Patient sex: M
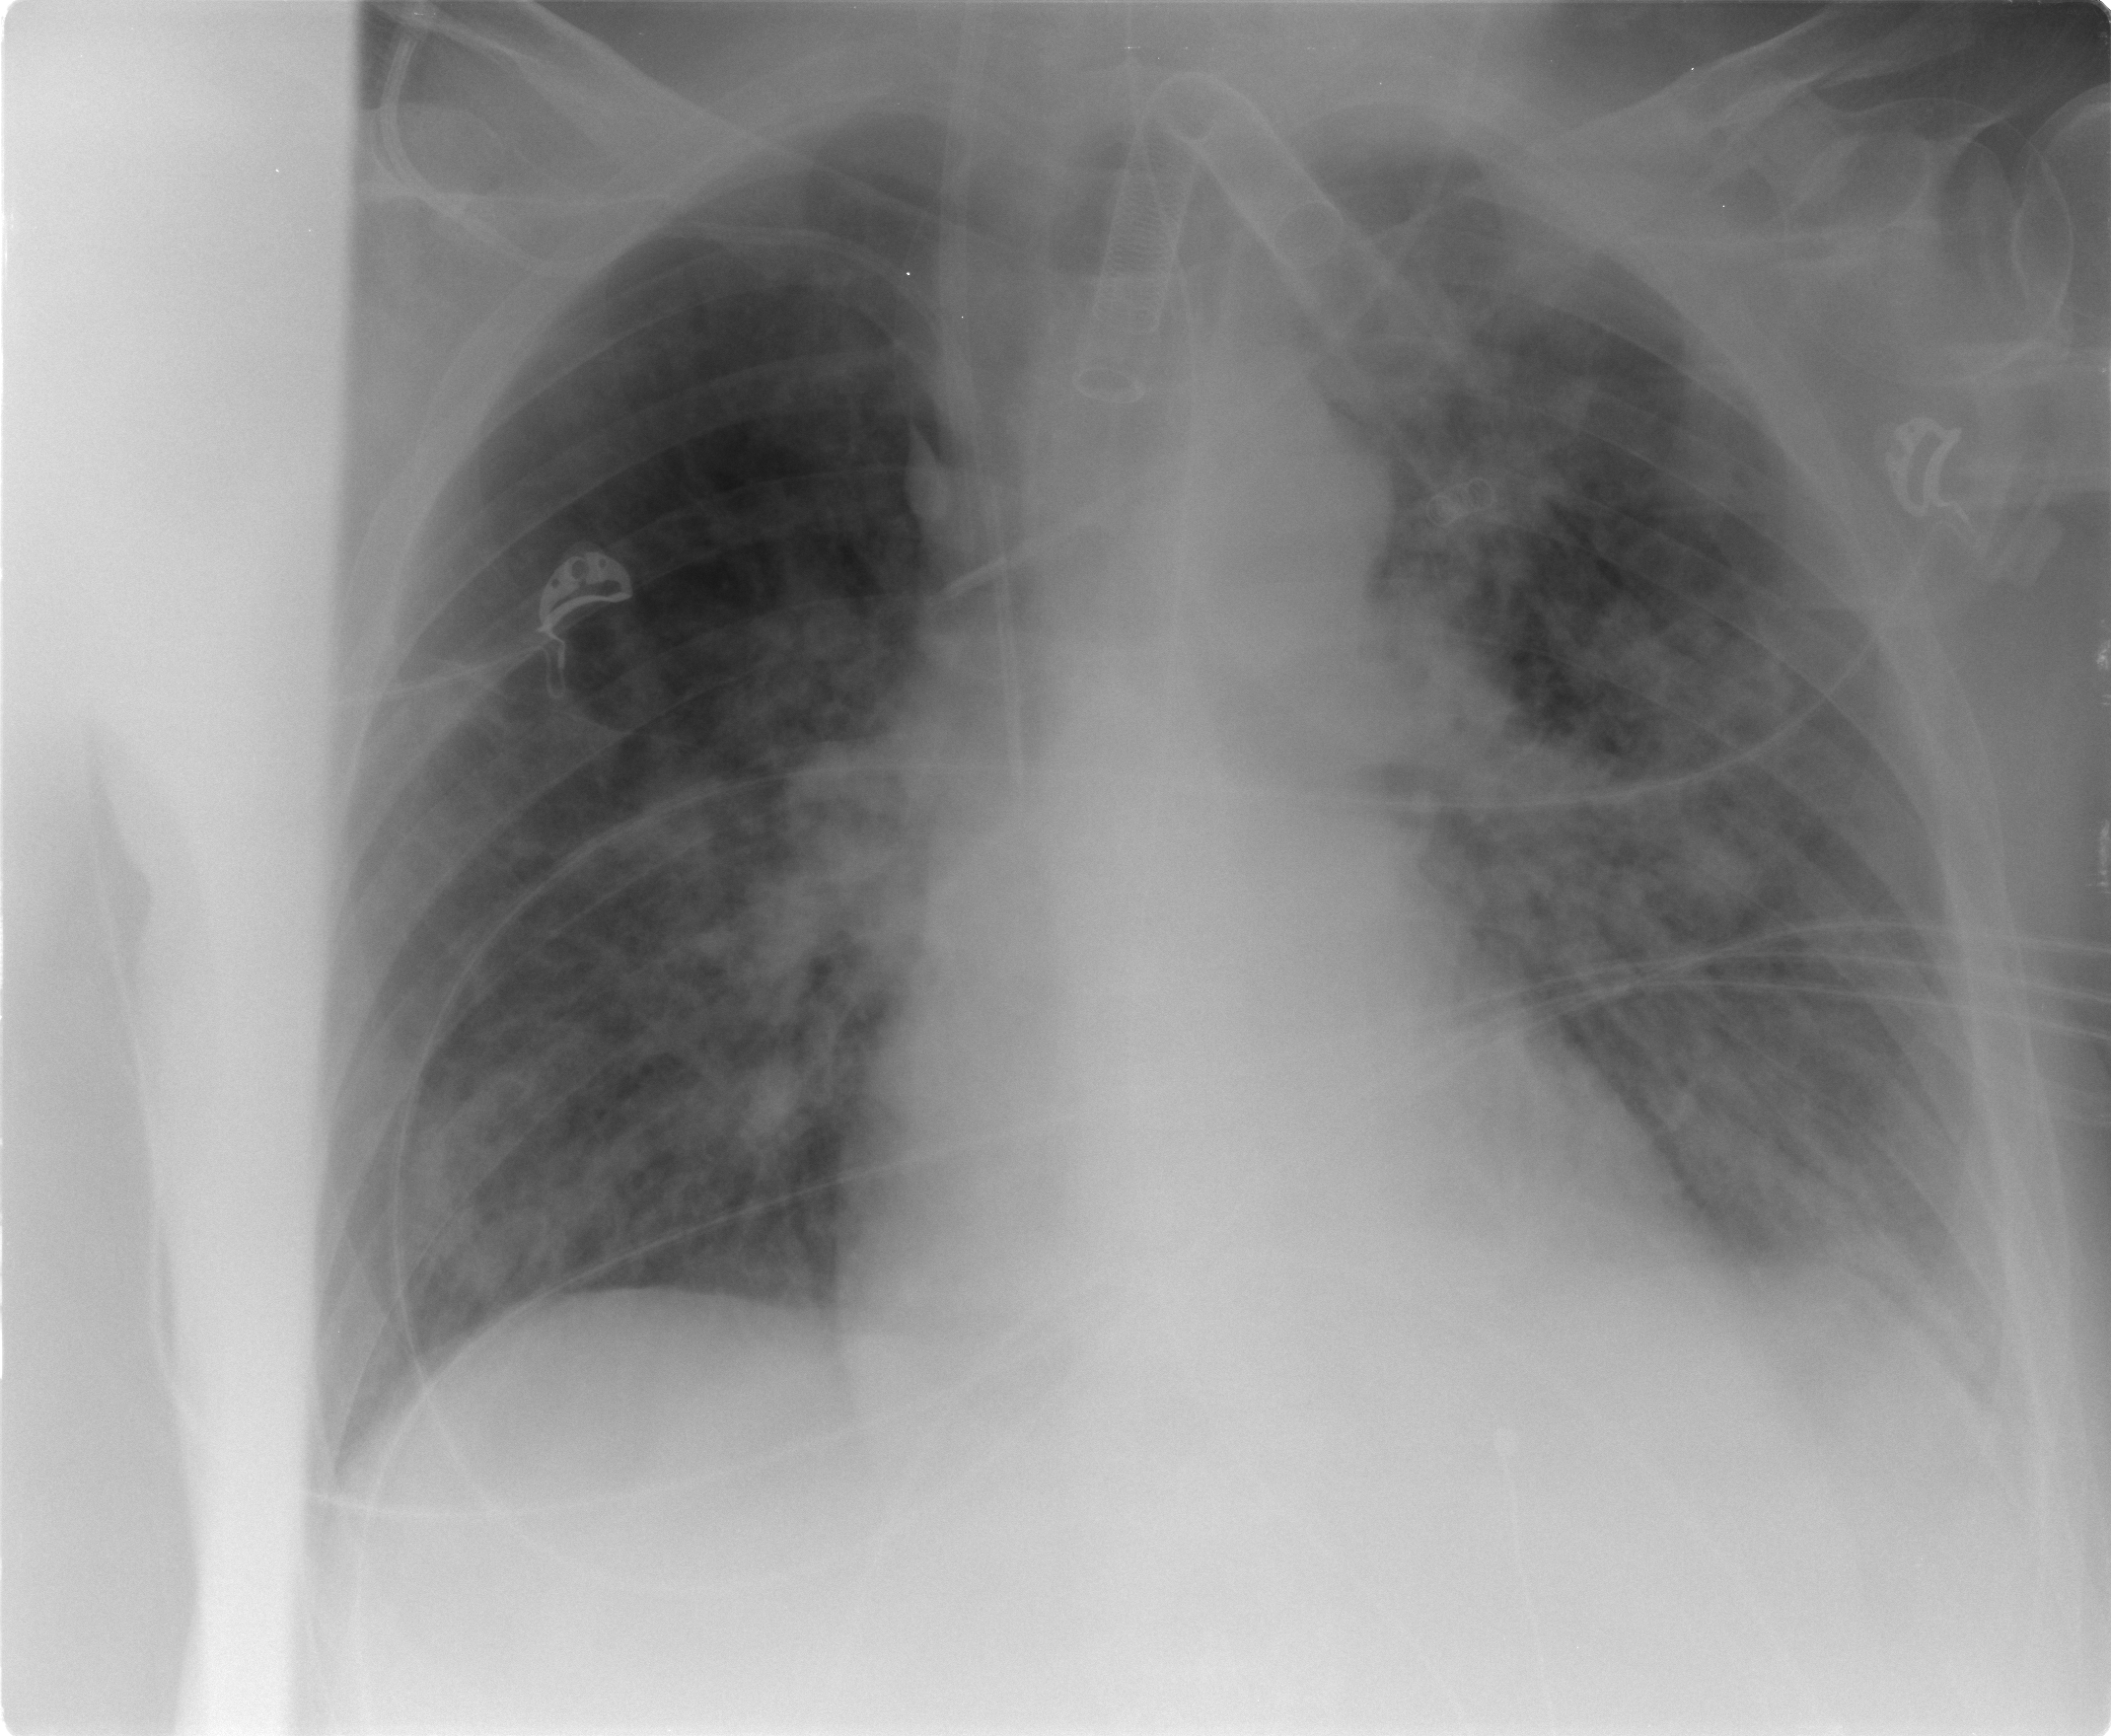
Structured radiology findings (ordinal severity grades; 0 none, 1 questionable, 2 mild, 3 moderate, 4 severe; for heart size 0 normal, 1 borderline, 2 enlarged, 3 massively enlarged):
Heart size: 0
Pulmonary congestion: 2
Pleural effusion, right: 0
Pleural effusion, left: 2
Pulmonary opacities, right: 3
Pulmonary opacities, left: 3
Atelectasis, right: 2
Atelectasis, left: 2